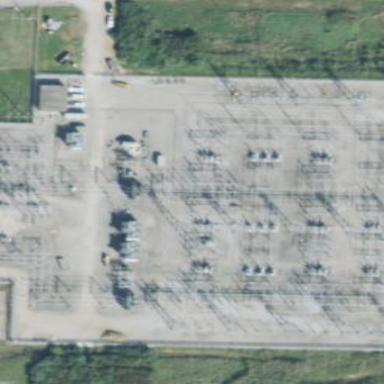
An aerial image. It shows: Outdoor power substation. The substation is at the transmission level. It is surrounded by fence.